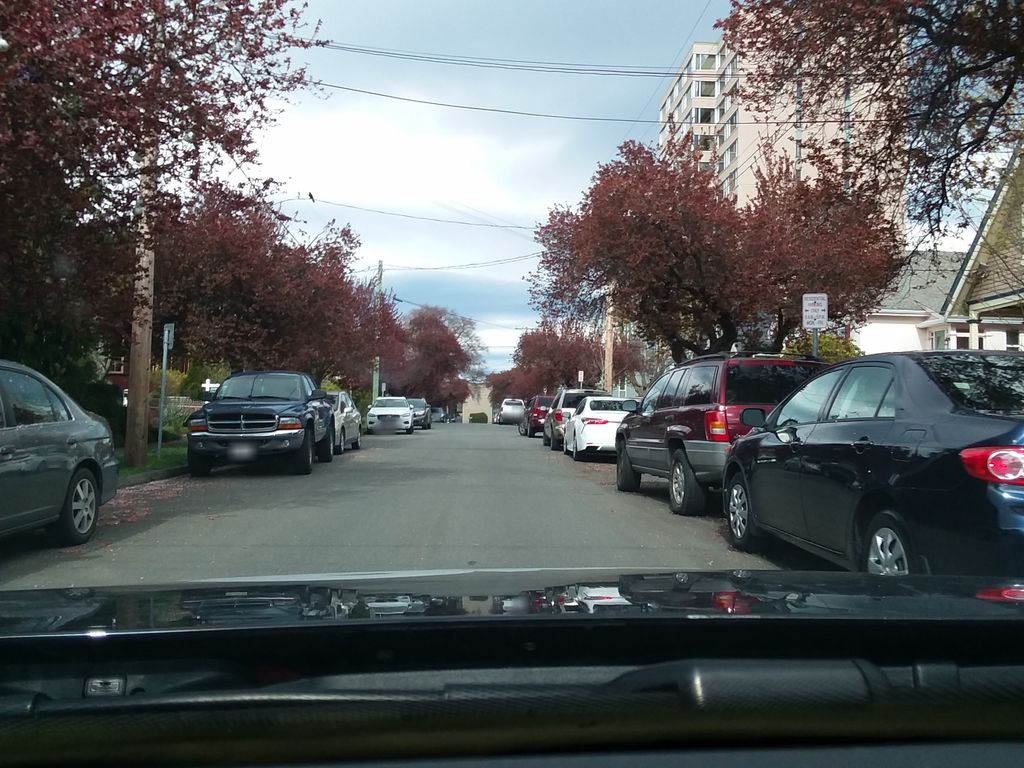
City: victoria